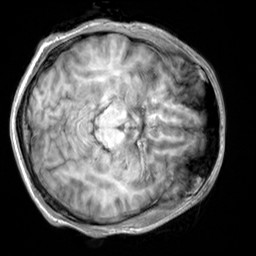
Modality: T1w
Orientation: axial
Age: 25
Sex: male
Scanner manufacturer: siemens
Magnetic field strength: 3 T
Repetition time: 2.3 s
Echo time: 0.00303 s